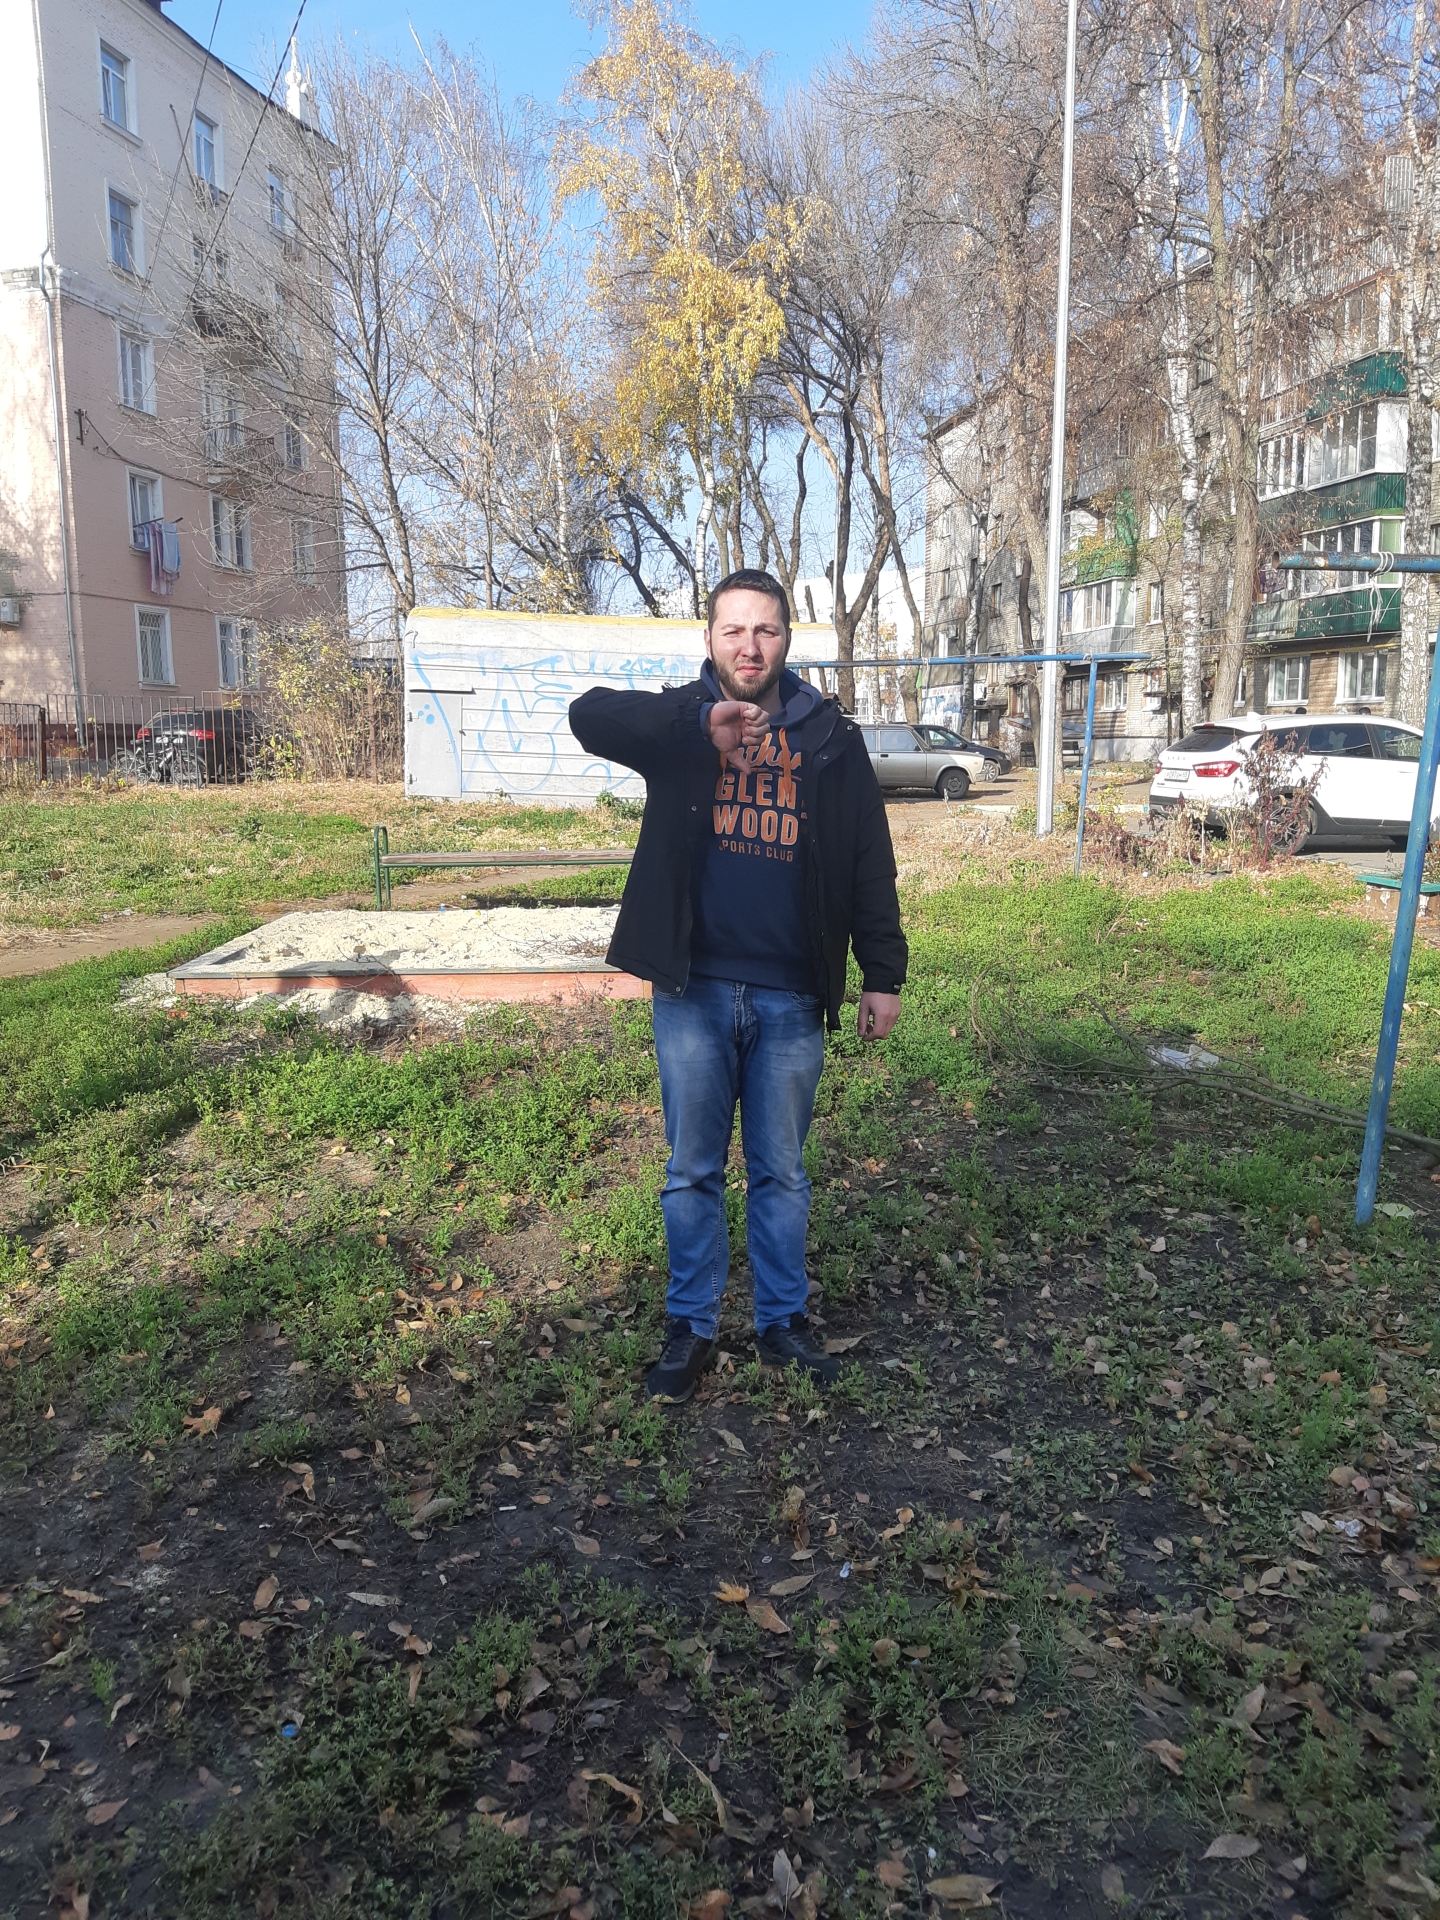
Label: clear